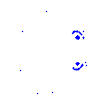
Particle: kaon